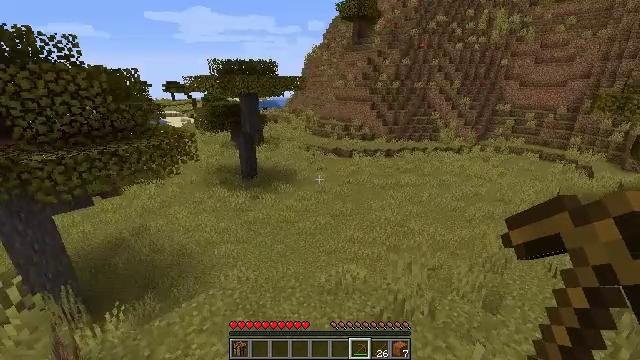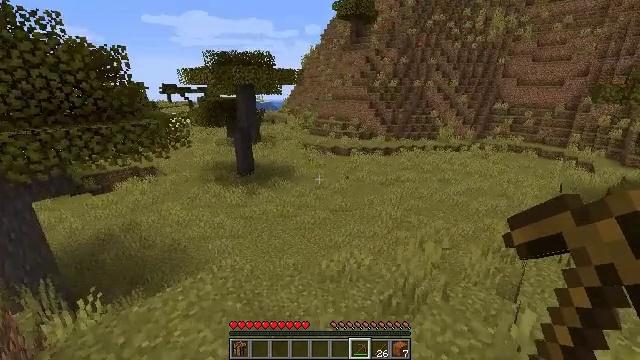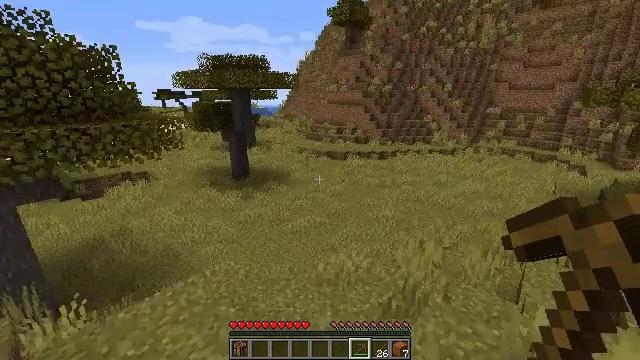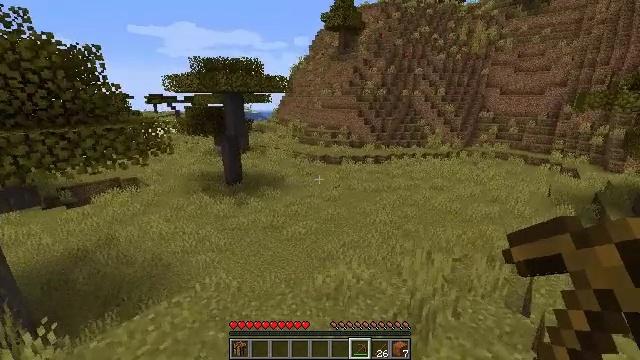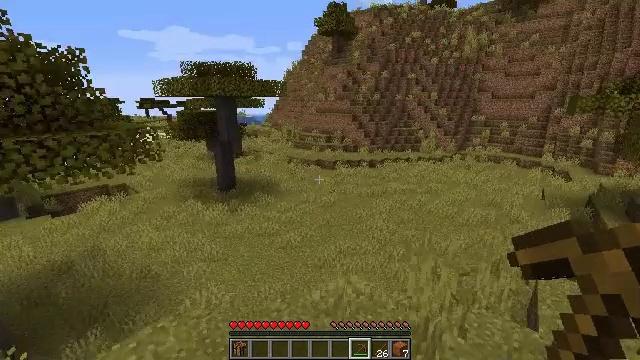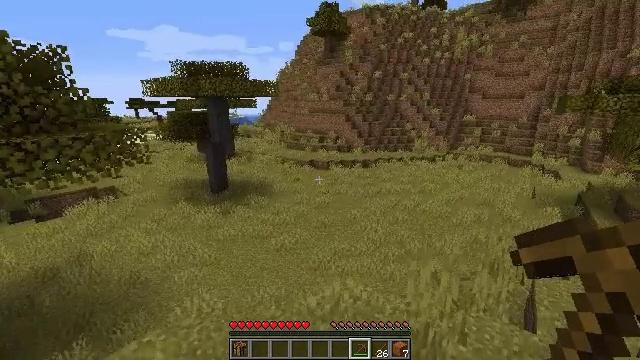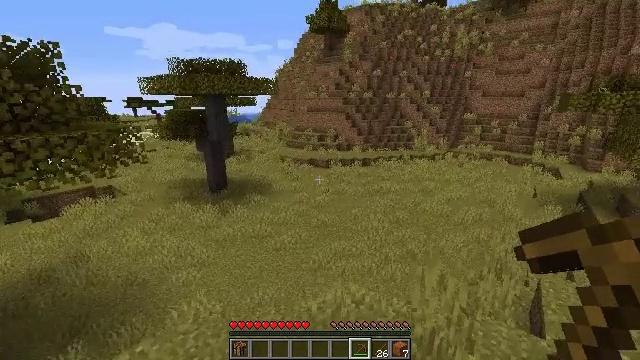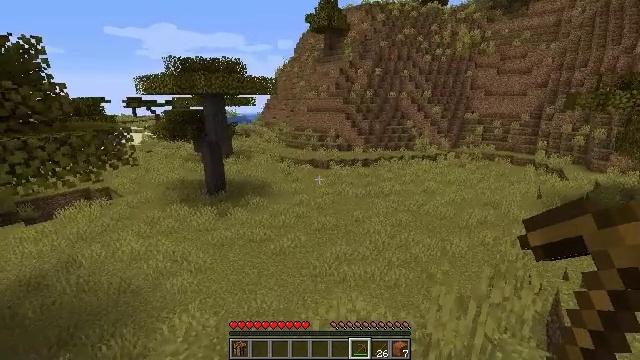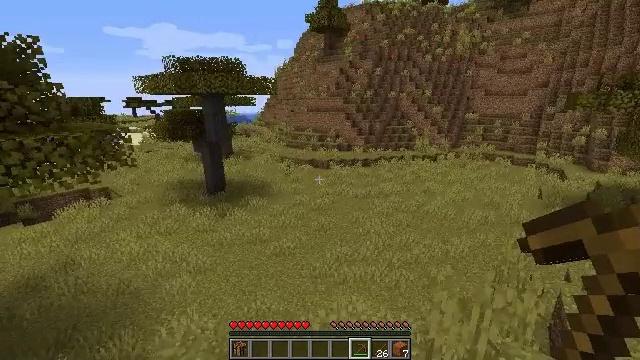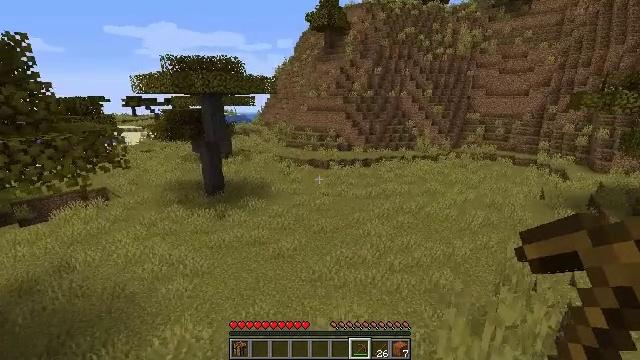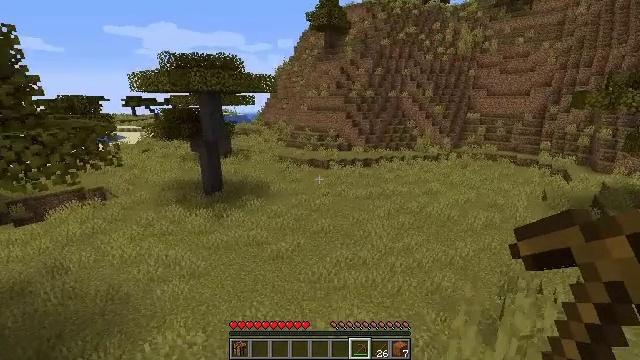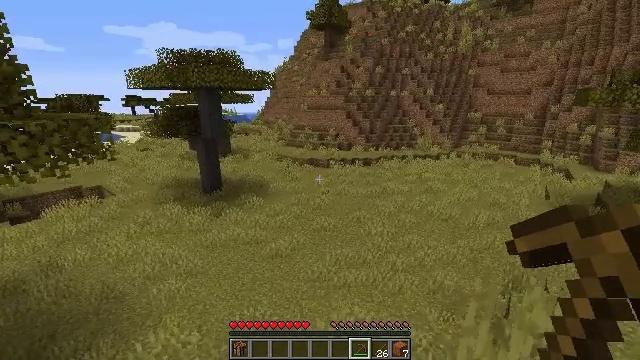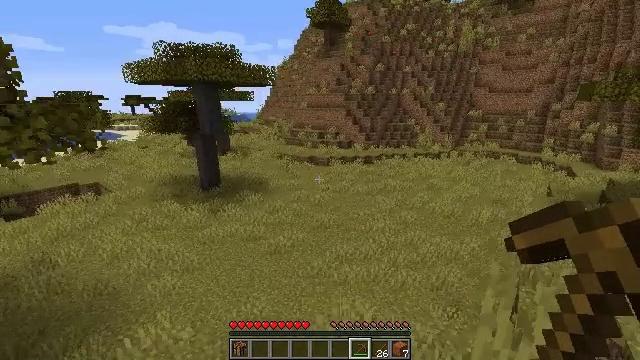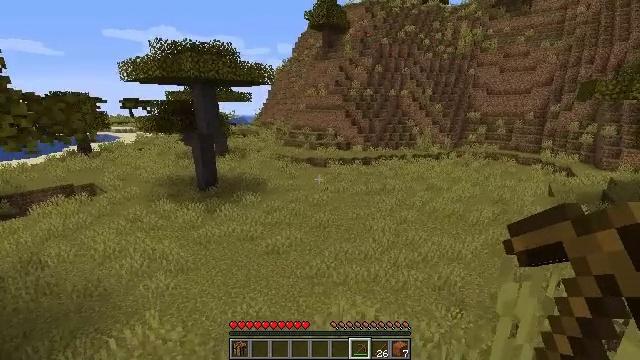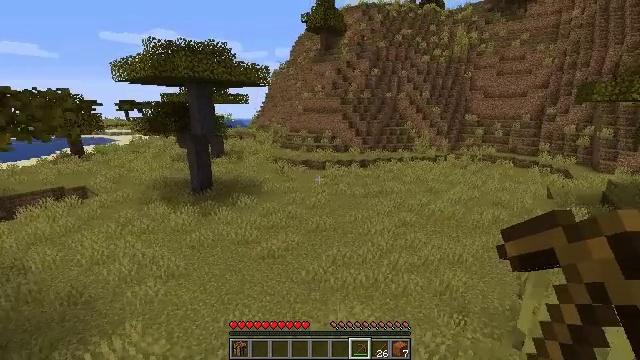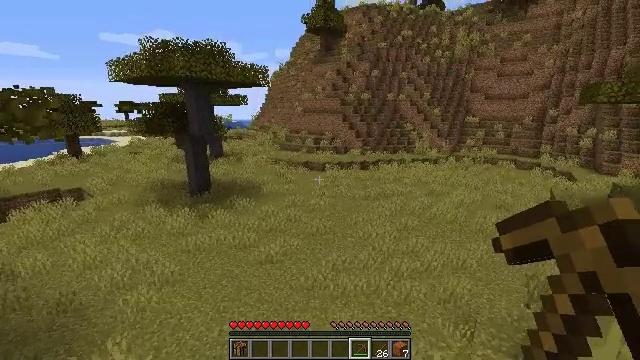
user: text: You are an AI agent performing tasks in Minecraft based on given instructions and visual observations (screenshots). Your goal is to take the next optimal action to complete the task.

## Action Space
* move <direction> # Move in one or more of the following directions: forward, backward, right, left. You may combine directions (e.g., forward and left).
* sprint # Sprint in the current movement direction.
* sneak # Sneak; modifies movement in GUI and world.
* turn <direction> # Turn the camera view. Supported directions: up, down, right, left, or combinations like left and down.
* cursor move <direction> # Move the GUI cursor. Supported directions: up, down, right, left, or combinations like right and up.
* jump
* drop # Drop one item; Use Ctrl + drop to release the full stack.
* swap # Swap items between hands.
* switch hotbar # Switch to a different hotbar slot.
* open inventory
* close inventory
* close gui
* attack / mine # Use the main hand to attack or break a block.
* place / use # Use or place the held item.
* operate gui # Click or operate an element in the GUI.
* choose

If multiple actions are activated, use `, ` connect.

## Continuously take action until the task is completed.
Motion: motion action
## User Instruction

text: Gather grass by holding the left mouse button.
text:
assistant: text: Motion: move forward
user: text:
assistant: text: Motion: move forward, turn right and up
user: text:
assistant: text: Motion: move forward, turn right and up
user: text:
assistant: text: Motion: move forward, turn right
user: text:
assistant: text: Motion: move forward, turn right
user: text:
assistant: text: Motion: move forward
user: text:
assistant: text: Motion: move forward
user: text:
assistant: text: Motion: move forward
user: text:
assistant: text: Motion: move forward
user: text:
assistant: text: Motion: move forward
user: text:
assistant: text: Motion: move forward
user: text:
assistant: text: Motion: move forward
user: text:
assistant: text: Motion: move forward
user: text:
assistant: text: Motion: move forward
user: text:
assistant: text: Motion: move forward
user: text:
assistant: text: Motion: move forward
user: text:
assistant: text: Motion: move forward
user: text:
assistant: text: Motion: move forward
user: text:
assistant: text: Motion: move forward
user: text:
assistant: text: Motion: move forward
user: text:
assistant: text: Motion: move forward
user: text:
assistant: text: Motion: move forward
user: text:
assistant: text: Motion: move forward
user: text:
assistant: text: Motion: move forward
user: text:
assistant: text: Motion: move forward
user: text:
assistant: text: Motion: move forward
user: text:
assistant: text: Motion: move forward
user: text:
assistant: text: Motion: move forward
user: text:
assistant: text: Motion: move forward
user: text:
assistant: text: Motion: move forward, turn left